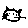
Label: cat